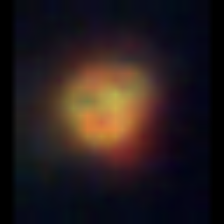
Taxon: NanoPlankton
Group: Other